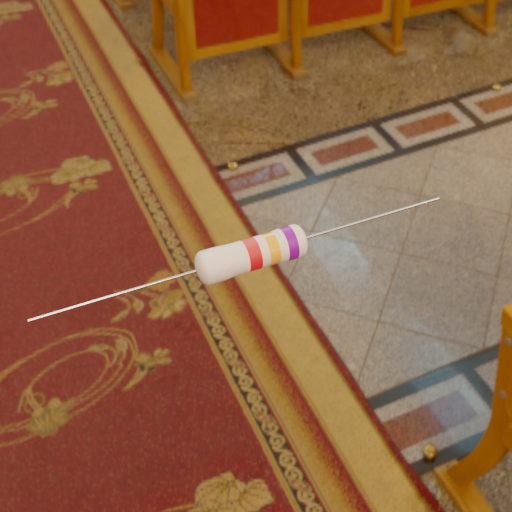
Resistor colour bands (in order): red, gold, violet